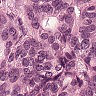
Metastatic tissue present: yes